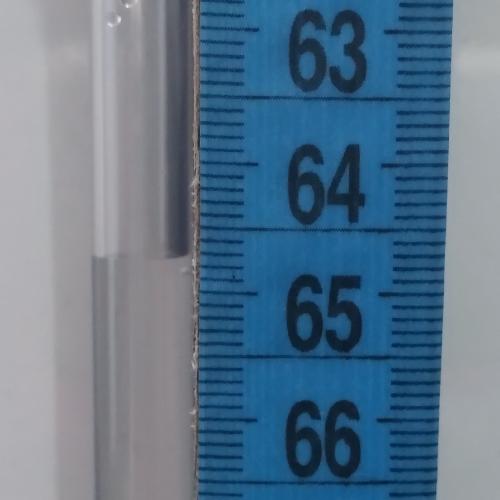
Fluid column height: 64.8 cm